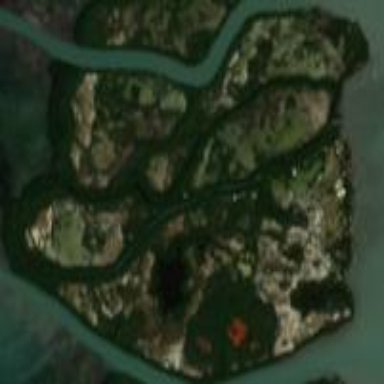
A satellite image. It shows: Scenic view of coastline with lush mangrove wetlands.